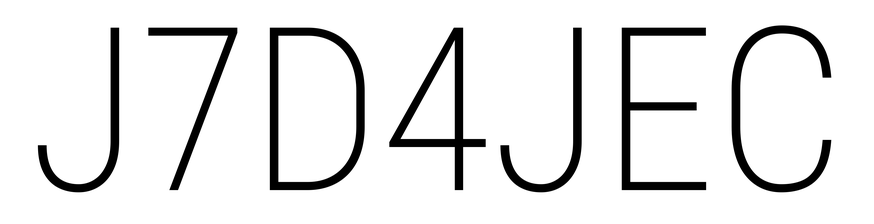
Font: Roboto_Condensed_ExtraLight